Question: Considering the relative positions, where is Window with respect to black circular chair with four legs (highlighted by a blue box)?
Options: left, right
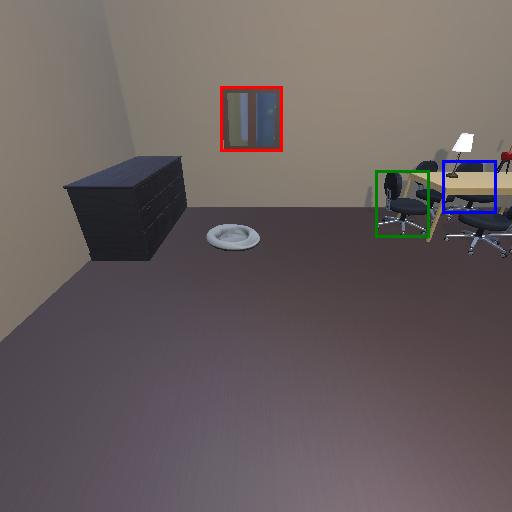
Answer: left